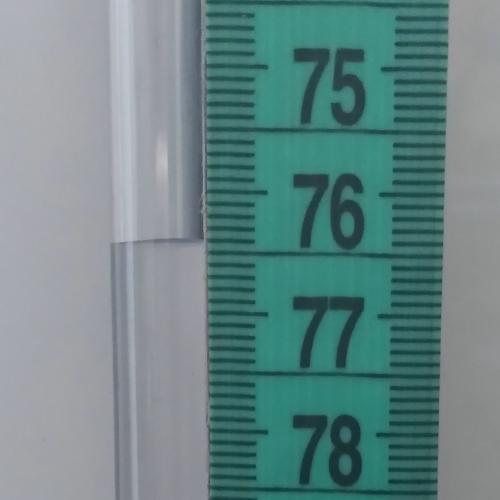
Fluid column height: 76.4 cm